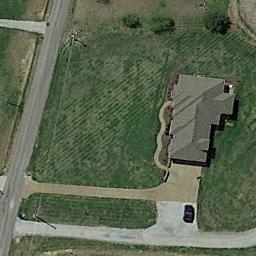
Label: sparse_residential